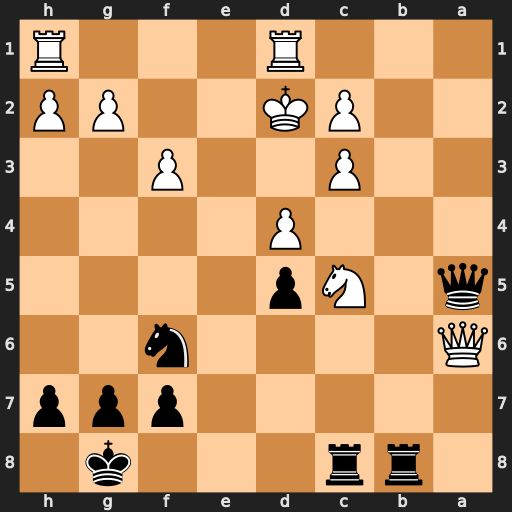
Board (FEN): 1rr3k1/5ppp/Q4n2/q1Np4/3P4/2P2P2/2PK2PP/3R3R
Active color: b
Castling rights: -
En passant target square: -
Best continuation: Rxc5 Qxa5 Rxa5